Question: In my Django admin form, I have a field which looks like this:

The 'Select All' button uses a 'jQuery' script :
'''
$(document).ready(function () {
$('#id_season_0').click(function (event) { //on click
if (this.checked) { // check select status
$('.checkbox').each(function () { //loop through each checkbox
this.checked = true; //select all checkboxes with class "checkbox1"
});
} else {
$('.checkbox').each(function () { //loop through each checkbox
this.checked = false; //deselect all checkboxes with class "checkbox1"
});
}
});
});
'''
But the problem is : 'Select All' is also a field in my 'models' and I don't want to have it anymore. So I'm actually trying to apply a little modification. I would like to use a 'HTML button' instead of 'BooleanField' for 'SelectAll'.
So I'm using this code in 'change_form.html' :
'''
<button id="selectall" type="button" class="checkbox"> Select All </ button>
'''
I tried to change the id to 'selectall' but that doesn't work. Help please ?
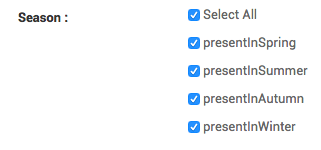
Answer: NOTE: I've made a few assumptions here as you haven't included the full html.
You could leave the checkbox in place and just do:
'''
$(document).ready(function () {
$('#id_season_0').click(function (event) { //on click
if (this.checked) { // check select status
$('.checkbox').not('#id_season_0').each(function () { //loop through each checkbox
this.checked = true; //select all checkboxes with class "checkbox1"
});
} else {
$('.checkbox').not('#id_season_0').each(function () { //loop through each checkbox
this.checked = false; //deselect all checkboxes with class "checkbox1"
});
}
});
});
'''
Adding the .not('#id_season_0') will mean the select all checkbox is ignored.
<URL>
If you really want to go with the button then use:
'''
$(document).ready(function () {
$('.selectAll').click(function (event) { //on click
if (this.checked) { // check select status
$('.checkbox').each(function () { //loop through each checkbox
this.checked = true; //select all checkboxes with class "checkbox1"
});
} else {
$('.checkbox').each(function () { //loop through each checkbox
this.checked = false; //deselect all checkboxes with class "checkbox1"
});
}
});
});
'''
and html:
'''
<button type="button" class="checkbox selectAll">Select All</button>
'''